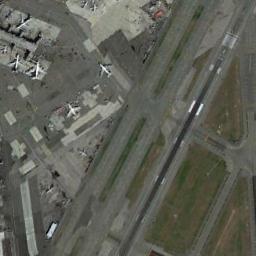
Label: airport